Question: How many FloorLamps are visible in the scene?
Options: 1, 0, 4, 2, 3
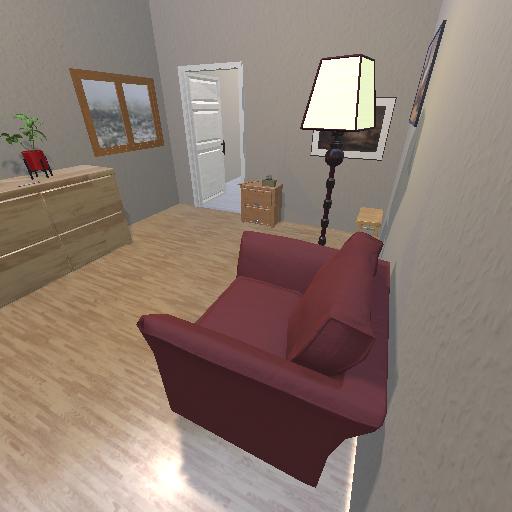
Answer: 1